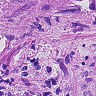
Metastatic tissue present: yes